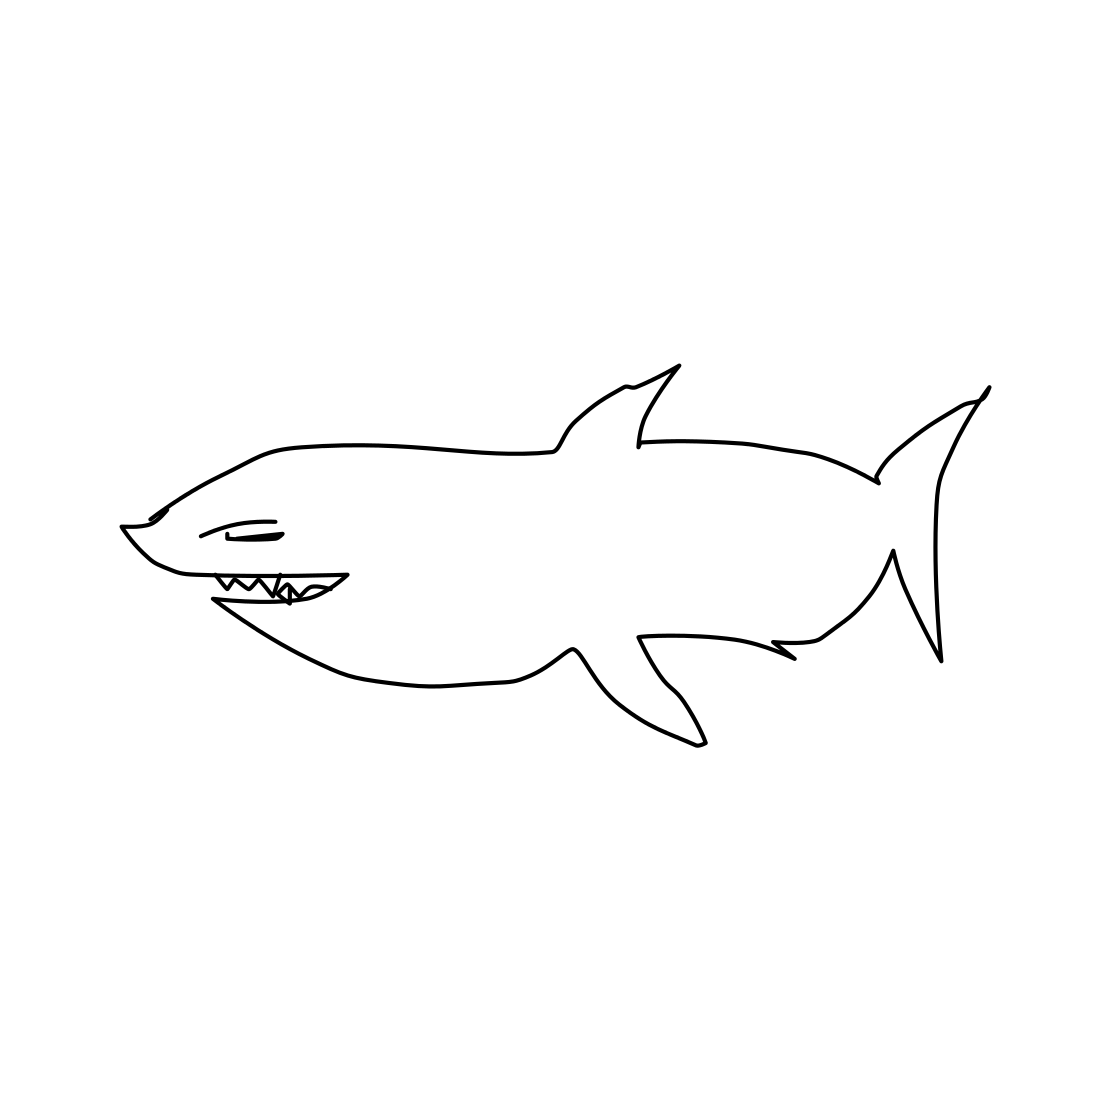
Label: shark